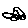
Label: car